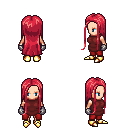
a pixel art fantasy rpg character, female body template, human, light skin, maroon tunic, red pants, ruby red extra-long hairstyle, metal gloves, gold boots, four views (front, back, left, right), 2x2 character sprite sheet, small pixel art, hard edges, no anti-aliasing